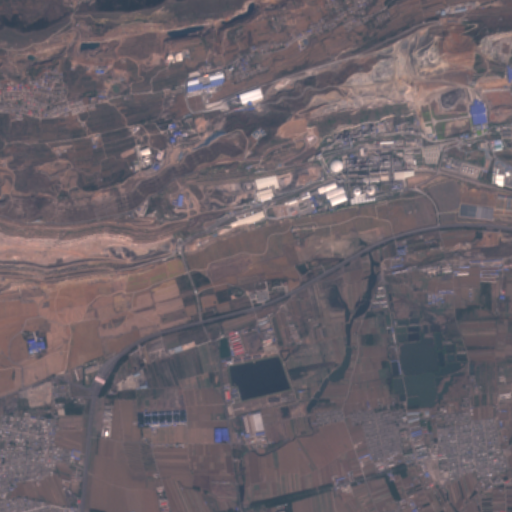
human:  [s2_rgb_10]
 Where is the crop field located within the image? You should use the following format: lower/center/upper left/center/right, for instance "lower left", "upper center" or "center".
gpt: The crop field is located in the upper right of the image.
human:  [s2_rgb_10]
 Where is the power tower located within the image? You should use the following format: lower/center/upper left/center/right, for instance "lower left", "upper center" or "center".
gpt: The power tower is located in the lower center of the image.
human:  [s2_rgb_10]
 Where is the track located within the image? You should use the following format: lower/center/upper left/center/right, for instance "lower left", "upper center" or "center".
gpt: There is no track in the image.